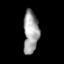
Tissue: prostate
Cell type: B cells
Senescence score: 0.687
Nuclear area (px): 640
Mean DAPI intensity: 160.878